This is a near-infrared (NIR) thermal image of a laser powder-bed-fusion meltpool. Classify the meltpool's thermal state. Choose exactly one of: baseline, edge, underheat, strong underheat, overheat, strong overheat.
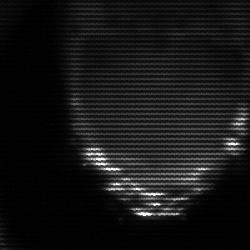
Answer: edge